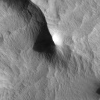
Atmospheric dust classification: not_dusty